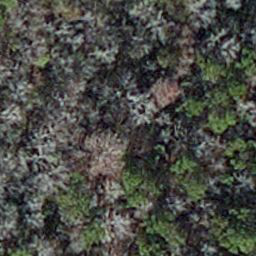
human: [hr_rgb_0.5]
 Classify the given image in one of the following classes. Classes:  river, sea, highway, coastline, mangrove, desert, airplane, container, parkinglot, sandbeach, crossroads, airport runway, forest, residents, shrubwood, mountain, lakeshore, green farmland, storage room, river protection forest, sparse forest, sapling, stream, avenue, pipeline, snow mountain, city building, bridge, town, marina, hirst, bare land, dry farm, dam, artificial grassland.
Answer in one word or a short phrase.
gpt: sapling